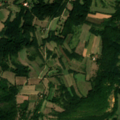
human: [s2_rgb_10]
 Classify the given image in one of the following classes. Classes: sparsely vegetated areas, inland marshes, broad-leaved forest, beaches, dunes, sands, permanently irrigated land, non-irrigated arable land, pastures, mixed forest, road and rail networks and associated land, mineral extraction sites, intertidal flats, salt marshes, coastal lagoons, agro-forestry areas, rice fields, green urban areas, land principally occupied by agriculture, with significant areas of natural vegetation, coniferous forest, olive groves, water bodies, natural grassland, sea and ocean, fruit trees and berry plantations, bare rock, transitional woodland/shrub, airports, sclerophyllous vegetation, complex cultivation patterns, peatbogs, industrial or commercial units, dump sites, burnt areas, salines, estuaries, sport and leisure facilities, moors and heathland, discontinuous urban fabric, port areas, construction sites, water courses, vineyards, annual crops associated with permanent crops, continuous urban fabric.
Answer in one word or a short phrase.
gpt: complex cultivation patterns, land principally occupied by agriculture, with significant areas of natural vegetation, broad-leaved forest, transitional woodland/shrub